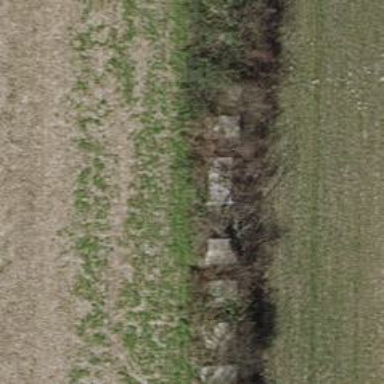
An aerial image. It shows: Block barrier.